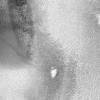
Atmospheric dust classification: not_dusty